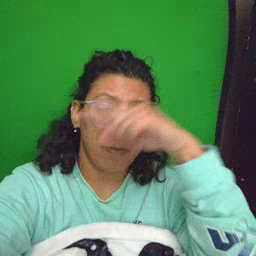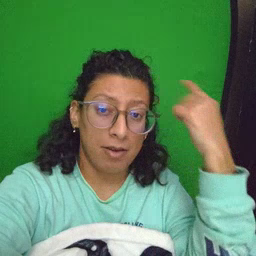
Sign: black